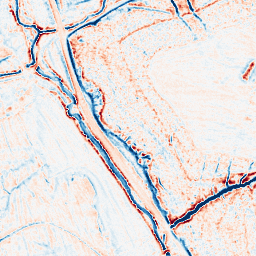
Category: edge_preserving
Decomposition family: anisotropic_diffusion
Decomposition parameters: iterations: 10
kappa: 50
gamma: 0.2
Upsampling method: cubic_mitchell
Upsampling parameters: scale: 4
Upsampling scale: 4